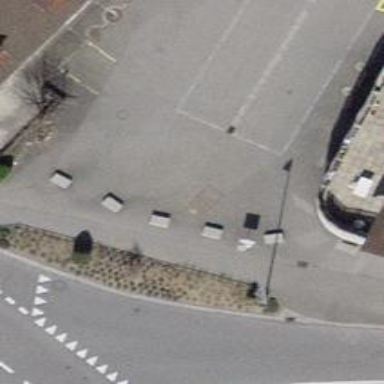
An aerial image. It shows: Block barrier.